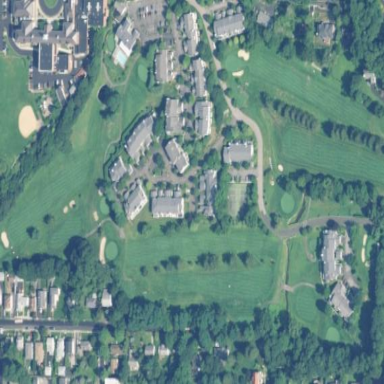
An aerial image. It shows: Golf course.